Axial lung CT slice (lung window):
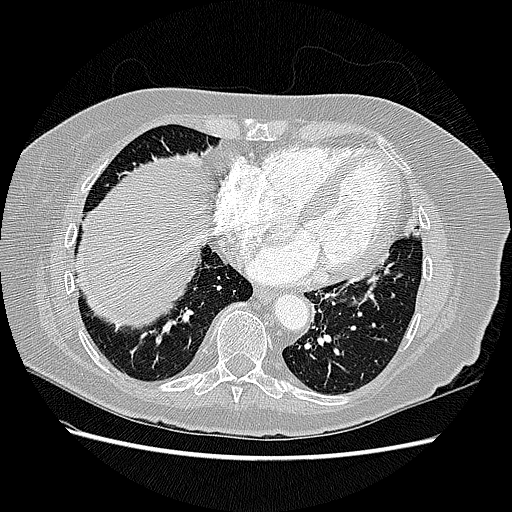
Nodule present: no